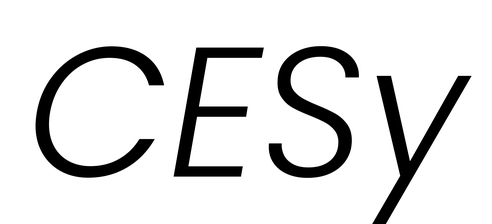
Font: Poppins-LightItalic